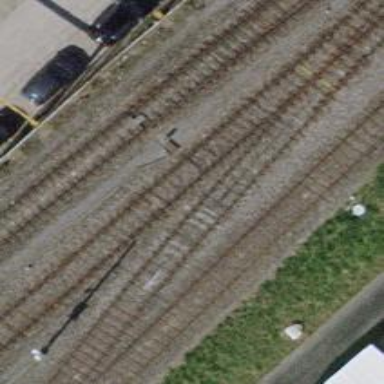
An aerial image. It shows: Railway switch.